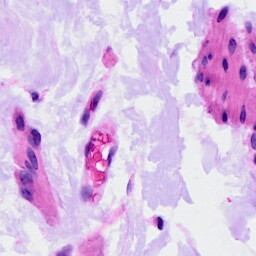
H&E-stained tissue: Ovarian